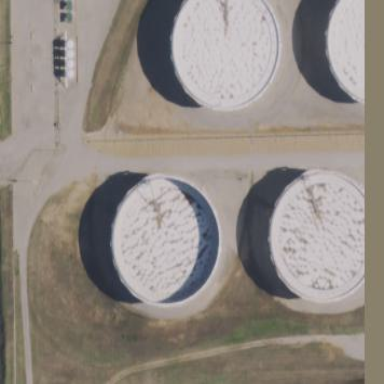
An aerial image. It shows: Storage tank that is man-made.